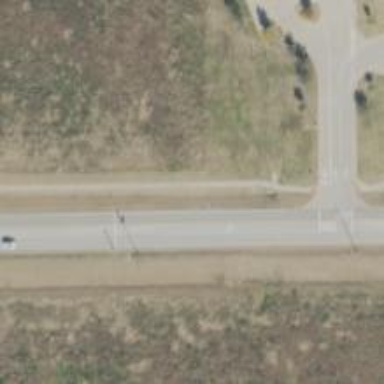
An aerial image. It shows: Secondary road.